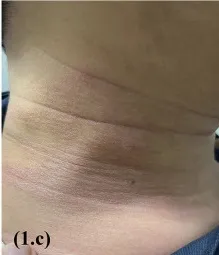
The neck skin infection had significantly improved after 2 weeks of supportive therapy.
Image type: medical_photograph (skin_photograph)